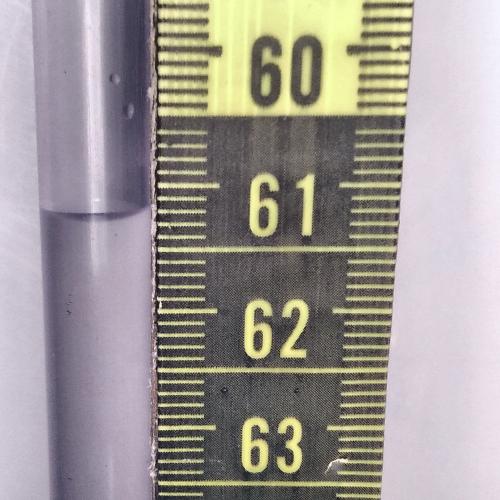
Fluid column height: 61.2 cm